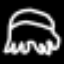
Label: frog